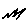
Label: zigzag